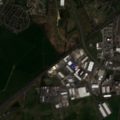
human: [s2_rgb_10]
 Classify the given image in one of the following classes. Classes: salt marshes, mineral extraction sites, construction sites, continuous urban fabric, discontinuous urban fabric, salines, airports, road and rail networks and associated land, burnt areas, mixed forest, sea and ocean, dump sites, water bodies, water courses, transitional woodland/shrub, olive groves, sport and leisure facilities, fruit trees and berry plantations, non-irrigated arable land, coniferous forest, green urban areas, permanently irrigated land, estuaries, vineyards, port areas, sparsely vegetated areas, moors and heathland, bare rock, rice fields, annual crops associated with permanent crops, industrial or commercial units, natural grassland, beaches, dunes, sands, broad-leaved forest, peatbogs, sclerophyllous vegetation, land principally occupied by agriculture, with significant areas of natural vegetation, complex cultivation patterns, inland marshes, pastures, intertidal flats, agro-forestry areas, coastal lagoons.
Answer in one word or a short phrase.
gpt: discontinuous urban fabric, industrial or commercial units, pastures